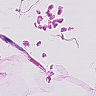
Metastatic tissue present: no